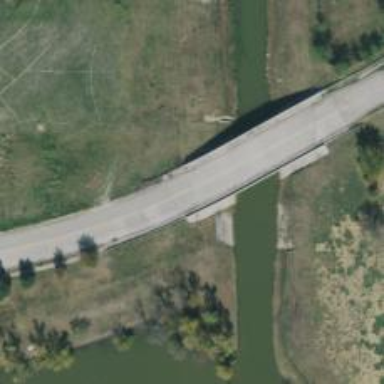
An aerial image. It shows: Tertiary road with bridge.